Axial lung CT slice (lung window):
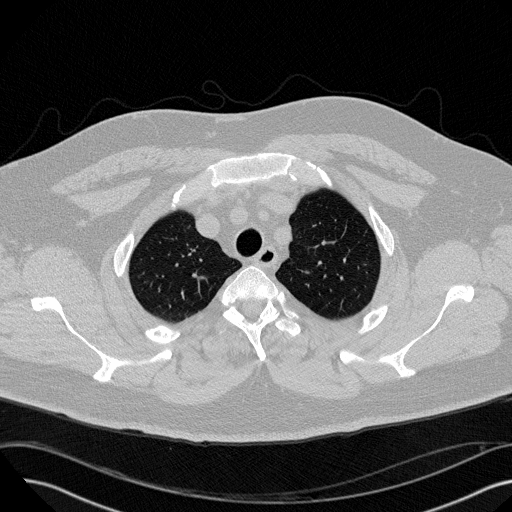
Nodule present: no